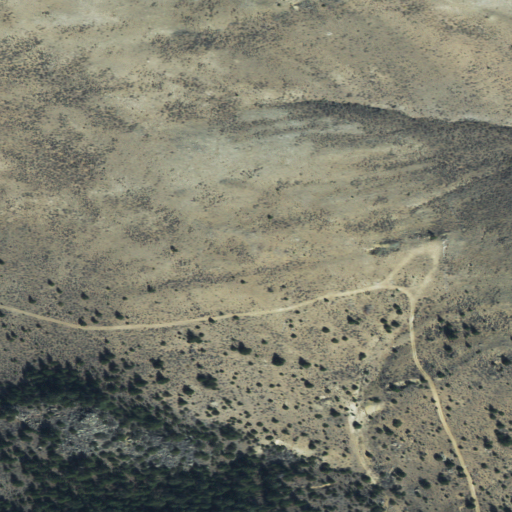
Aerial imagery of mountain in Montana named Ironrod Hills containing grassland, shrub, and evergreen forest